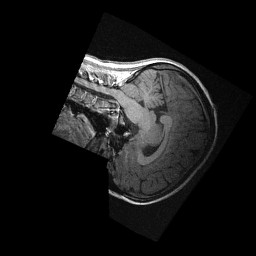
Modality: T1w
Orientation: sagittal
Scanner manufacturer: ge
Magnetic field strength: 3 T
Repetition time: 0.007272 s
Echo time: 0.002556 s